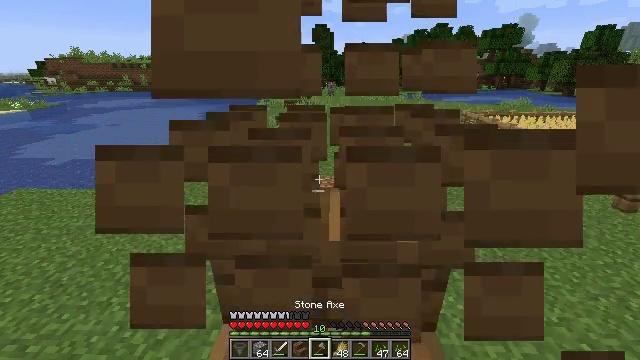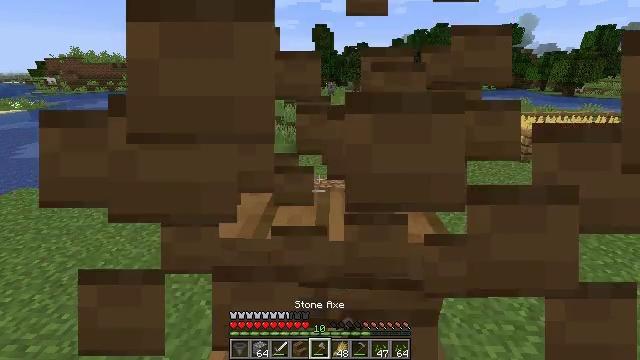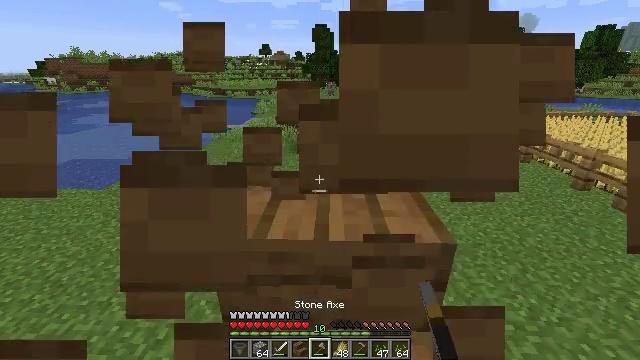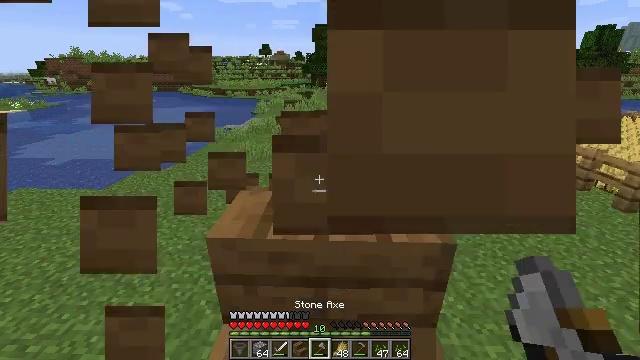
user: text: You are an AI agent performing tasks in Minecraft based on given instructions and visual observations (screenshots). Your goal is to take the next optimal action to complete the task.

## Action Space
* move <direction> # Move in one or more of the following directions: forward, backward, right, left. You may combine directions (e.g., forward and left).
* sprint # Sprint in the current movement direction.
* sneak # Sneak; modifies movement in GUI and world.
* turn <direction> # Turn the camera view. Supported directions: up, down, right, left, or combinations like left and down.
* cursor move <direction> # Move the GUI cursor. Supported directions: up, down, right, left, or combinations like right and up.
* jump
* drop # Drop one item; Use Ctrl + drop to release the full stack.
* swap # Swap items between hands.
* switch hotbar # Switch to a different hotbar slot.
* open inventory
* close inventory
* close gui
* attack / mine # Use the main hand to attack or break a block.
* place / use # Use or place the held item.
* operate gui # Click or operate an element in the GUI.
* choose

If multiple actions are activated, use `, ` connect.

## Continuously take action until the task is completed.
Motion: motion action
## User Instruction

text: Collect spruce stairs from a structure.
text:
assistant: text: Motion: attack / mine
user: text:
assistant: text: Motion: attack / mine
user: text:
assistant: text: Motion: attack / mine
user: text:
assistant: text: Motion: attack / mine